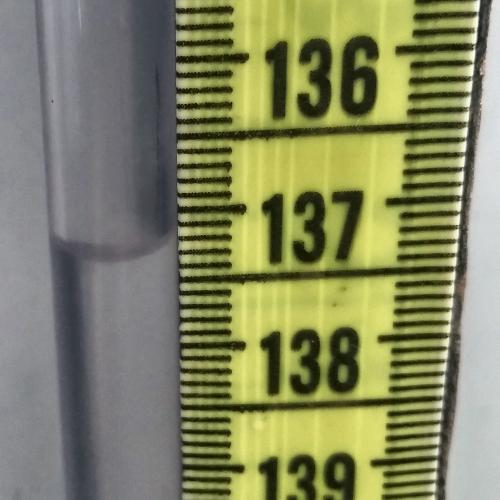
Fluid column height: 137.3 cm